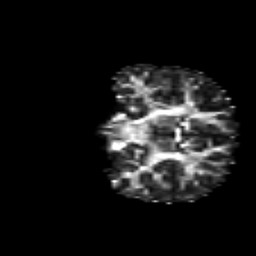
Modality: FA
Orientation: coronal
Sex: male
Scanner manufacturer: siemens
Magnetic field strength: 3 T
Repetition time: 5 s
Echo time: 0.071 s